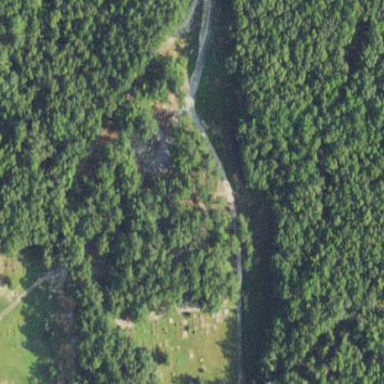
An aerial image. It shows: Cemetery.